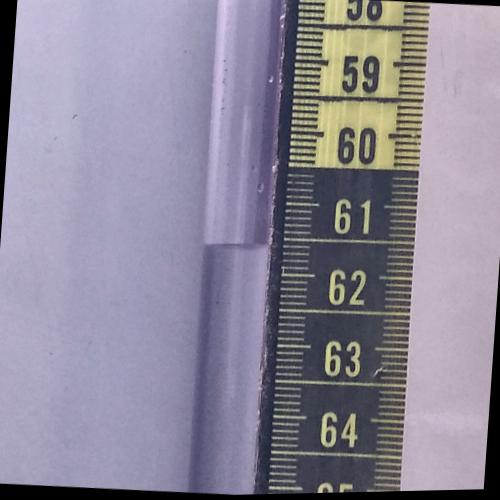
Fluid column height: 61.6 cm